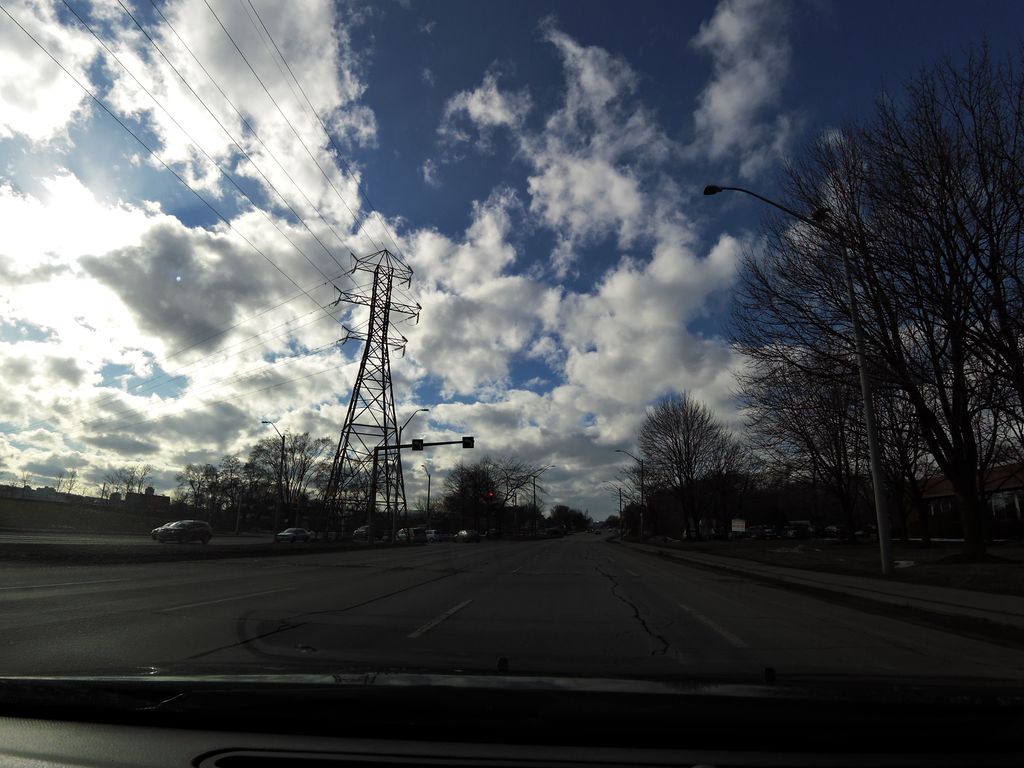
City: hamilton